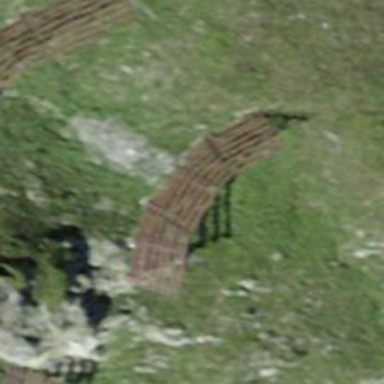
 designed to mitigate snow accumulations in specific area."